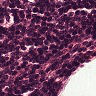
Metastatic tissue present: no